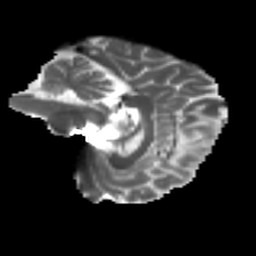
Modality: T2w
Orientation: sagittal
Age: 34
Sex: female
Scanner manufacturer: ge
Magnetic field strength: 3 T
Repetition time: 7.8 s
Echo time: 0.0606 s